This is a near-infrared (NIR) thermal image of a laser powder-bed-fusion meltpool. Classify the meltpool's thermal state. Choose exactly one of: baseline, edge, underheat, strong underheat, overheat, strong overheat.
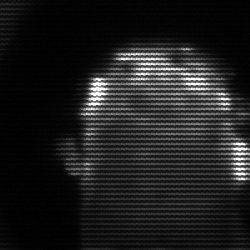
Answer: baseline